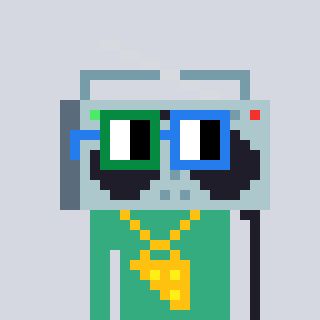
a pixel art character with square green and blue glasses, a boombox-shaped head and a teal-colored body on a cool background